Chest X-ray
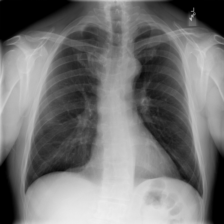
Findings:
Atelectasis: negative
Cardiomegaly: negative
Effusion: negative
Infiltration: negative
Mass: negative
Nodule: negative
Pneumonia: negative
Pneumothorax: negative
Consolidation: negative
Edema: negative
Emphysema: negative
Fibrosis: negative
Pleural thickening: negative
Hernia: negative